Aerial crown-view tile of a tropical tree (Barro Colorado Island, Panama), acquired 20250217:
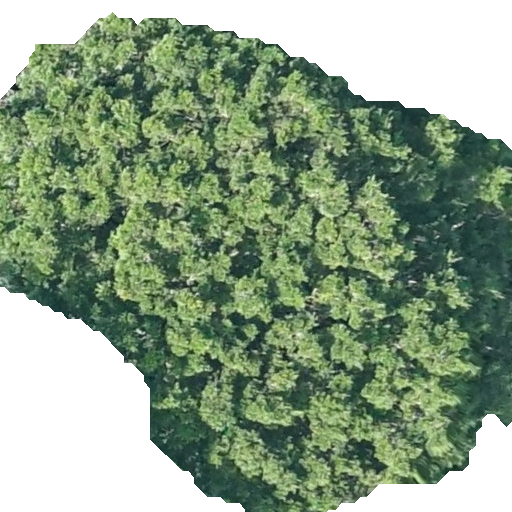
Species: Brosimum alicastrum
GBIF accepted scientific name: Brosimum alicastrum
Crown area: 297.069 m²